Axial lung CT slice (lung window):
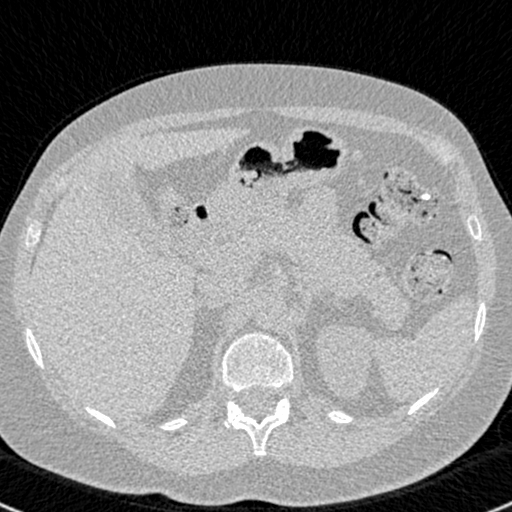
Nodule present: no